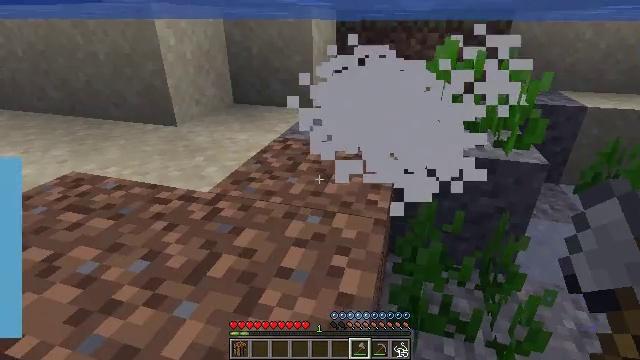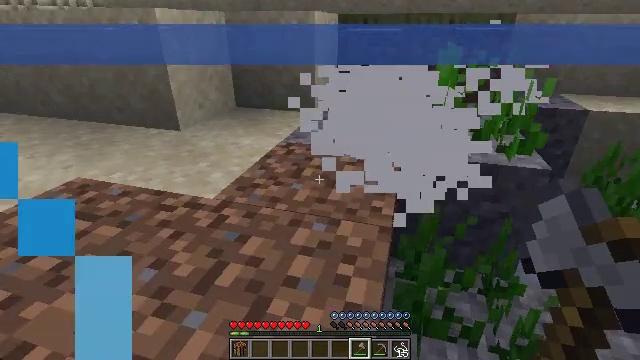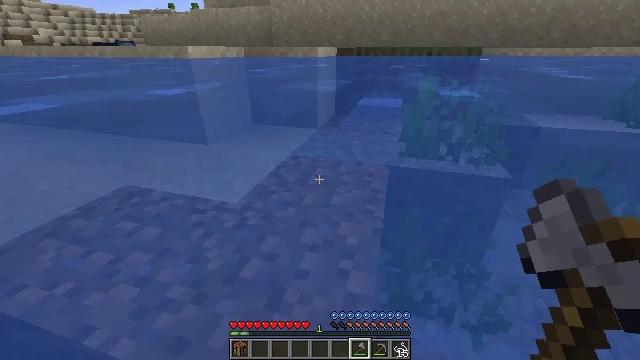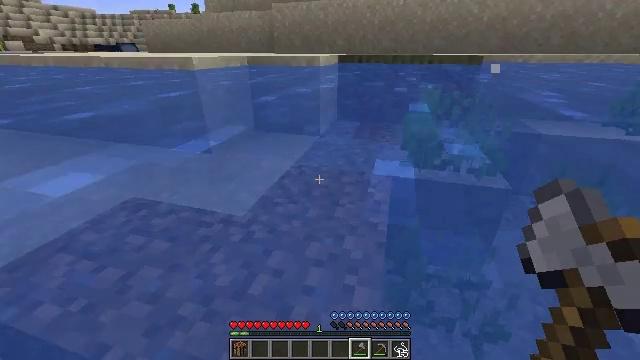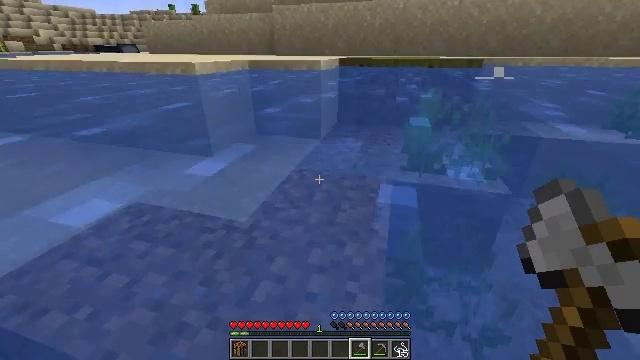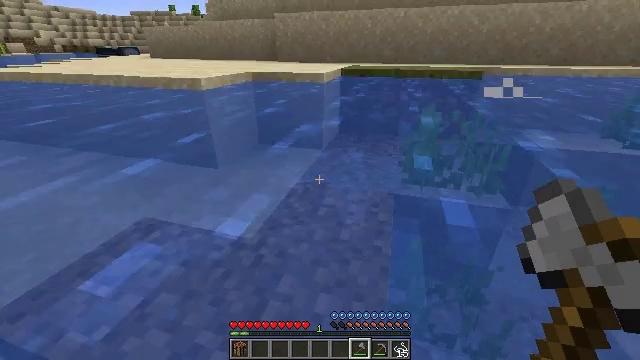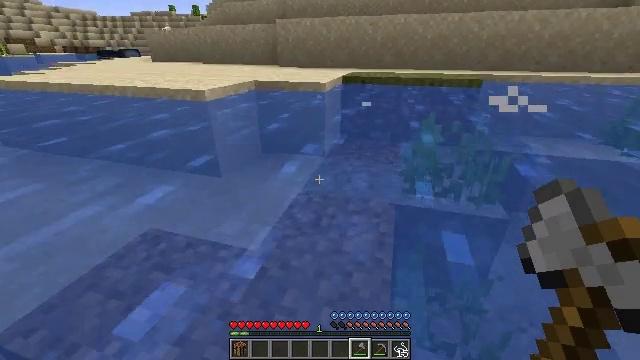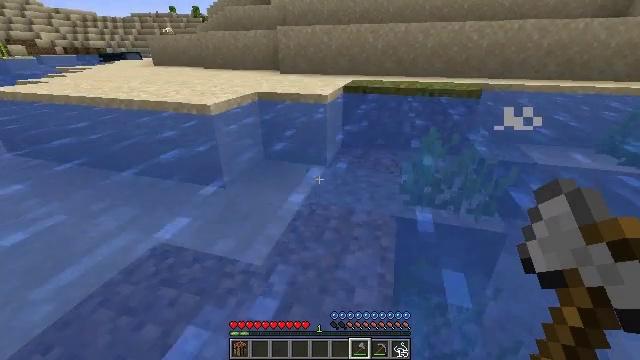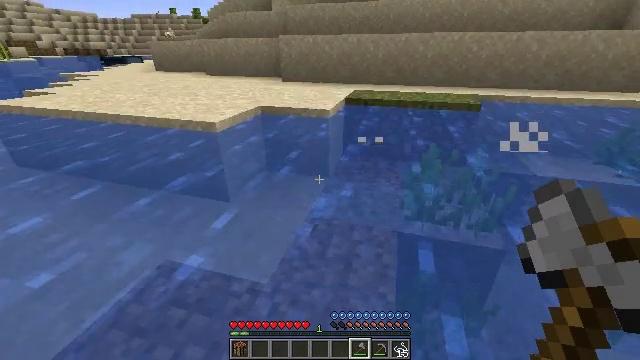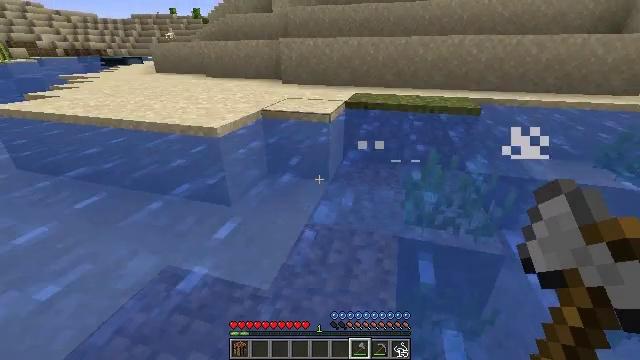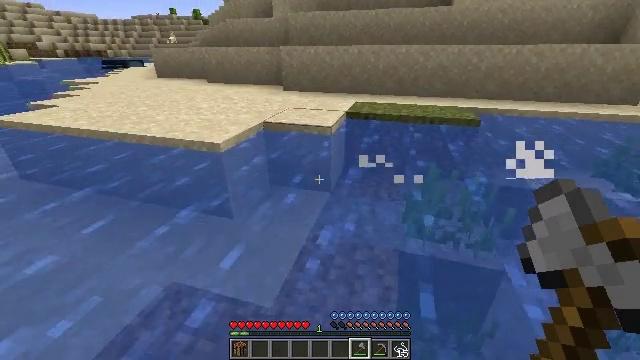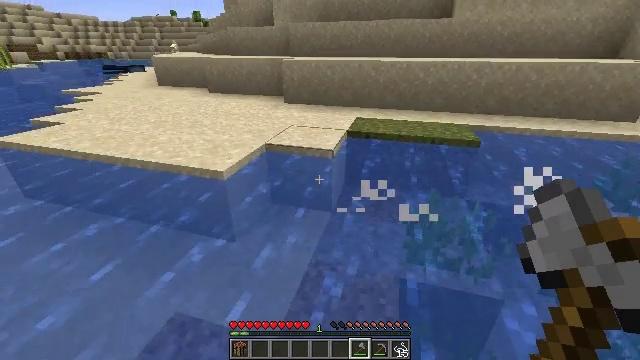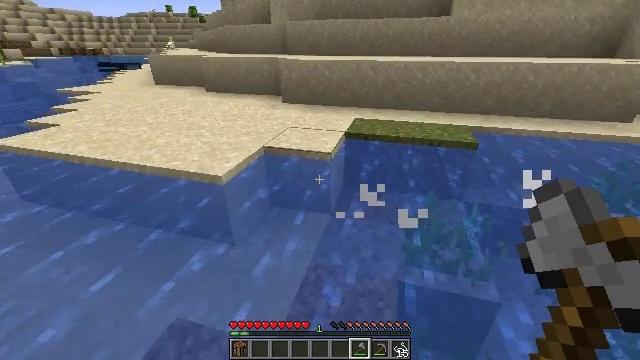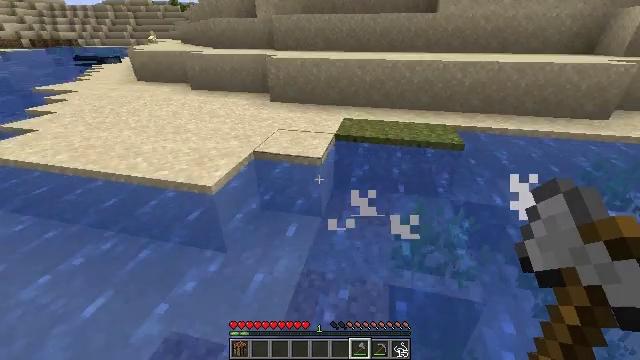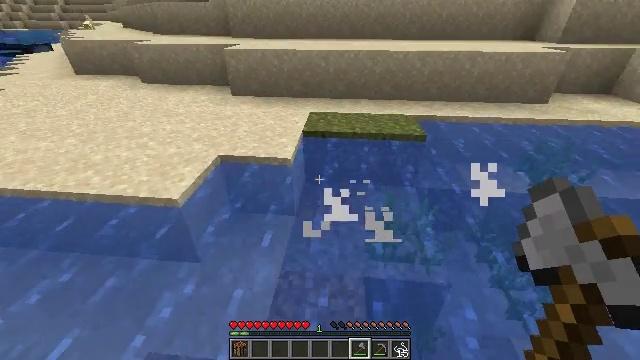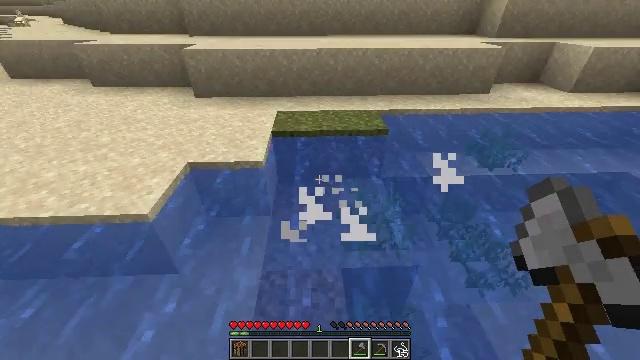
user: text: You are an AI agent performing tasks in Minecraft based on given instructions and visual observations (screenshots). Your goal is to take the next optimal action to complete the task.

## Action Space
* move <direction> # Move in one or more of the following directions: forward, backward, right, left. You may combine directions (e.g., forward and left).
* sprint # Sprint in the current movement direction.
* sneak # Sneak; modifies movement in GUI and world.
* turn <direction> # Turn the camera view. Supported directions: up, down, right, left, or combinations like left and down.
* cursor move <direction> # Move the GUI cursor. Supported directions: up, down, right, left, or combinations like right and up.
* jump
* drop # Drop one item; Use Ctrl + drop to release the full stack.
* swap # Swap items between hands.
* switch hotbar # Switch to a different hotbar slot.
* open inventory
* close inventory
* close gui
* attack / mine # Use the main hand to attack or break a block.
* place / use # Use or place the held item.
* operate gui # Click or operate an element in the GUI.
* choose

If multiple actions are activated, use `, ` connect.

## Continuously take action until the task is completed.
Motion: motion action
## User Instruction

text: Hunt animals.
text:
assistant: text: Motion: move forward, sprint, jump
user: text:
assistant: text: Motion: move forward, sprint, jump
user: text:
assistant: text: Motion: move forward, sprint, jump
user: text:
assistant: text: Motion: move forward, sprint, jump
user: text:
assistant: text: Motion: move forward, sprint, jump
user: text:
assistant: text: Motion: move forward, sprint, jump
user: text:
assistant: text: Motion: move forward, sprint, jump
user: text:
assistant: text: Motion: move forward, sprint, jump
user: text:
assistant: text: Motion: move forward, sprint, jump
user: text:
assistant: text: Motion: move forward, sprint, jump
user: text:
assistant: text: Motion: move forward, sprint, jump
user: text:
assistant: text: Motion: move forward, sprint, jump
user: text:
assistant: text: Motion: move forward, sprint, turn right and down, jump
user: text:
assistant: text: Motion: move forward, sprint, turn right and down, jump
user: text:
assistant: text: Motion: move forward, sprint, turn right and down
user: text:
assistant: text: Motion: move forward, sprint, turn right
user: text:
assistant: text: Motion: move forward and move left, sprint, turn right
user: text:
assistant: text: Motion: move forward and move left, sprint, turn left
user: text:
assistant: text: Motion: move forward and move left, sprint, turn left and up
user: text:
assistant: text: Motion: move forward and move left, sprint, turn left and up, open inventory
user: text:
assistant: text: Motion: move forward, sprint, open inventory
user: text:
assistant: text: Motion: move forward, sprint, open inventory
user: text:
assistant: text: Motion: move forward, sprint, open inventory
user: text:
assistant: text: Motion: sprint
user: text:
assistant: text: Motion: sprint
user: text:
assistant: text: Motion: sprint
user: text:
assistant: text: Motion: sprint
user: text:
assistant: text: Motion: sprint
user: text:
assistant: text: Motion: sprint
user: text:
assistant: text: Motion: sprint